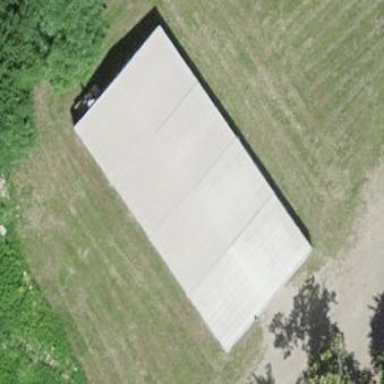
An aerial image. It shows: Shed.